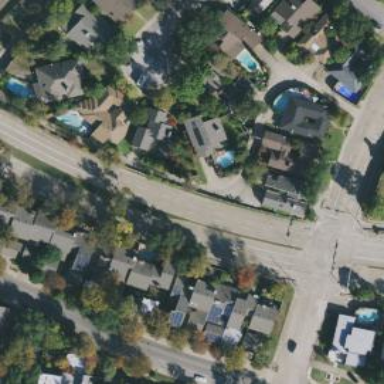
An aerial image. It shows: Alley classified as service road.